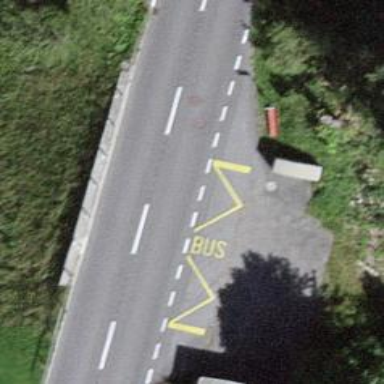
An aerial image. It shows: Bus stop with platform for public transport.